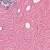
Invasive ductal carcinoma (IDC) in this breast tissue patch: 0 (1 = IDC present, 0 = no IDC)